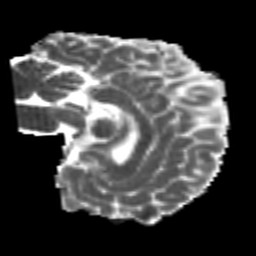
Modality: MD
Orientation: sagittal
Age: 22
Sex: male
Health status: healthy
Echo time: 0.074 s